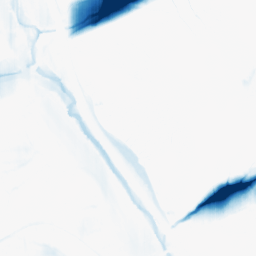
Category: morphological
Decomposition family: morphological_ellipse
Decomposition parameters: operation: closing
width: 50
height: 5
Upsampling method: quadratic
Upsampling parameters: scale: 2
Upsampling scale: 2